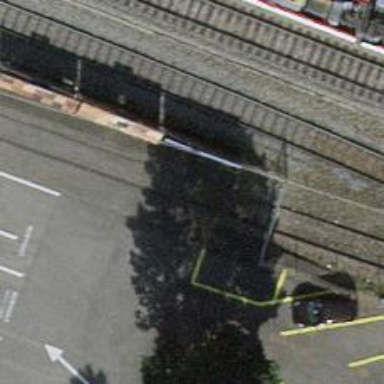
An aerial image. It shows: Railway level crossing.